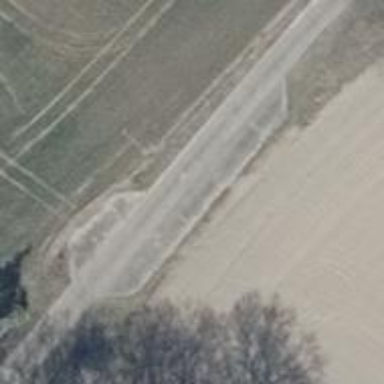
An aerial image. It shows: Passing place on the road.